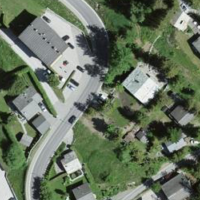
EUNIS habitat code: 54
Species observed at this site:
Epilobium parviflorum